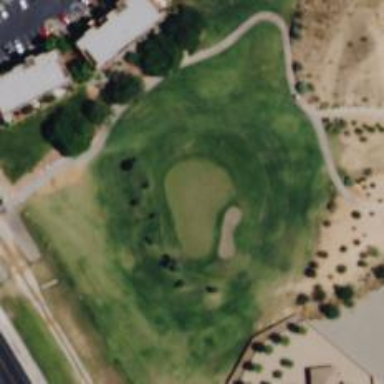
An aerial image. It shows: Golf hole.